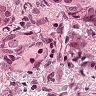
Metastatic tissue present: yes